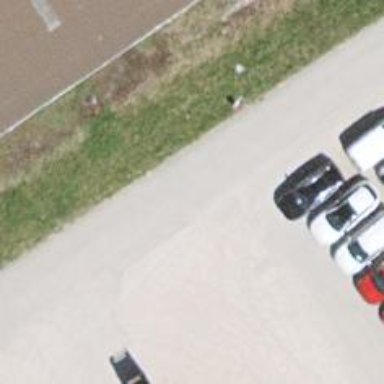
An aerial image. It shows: Road serving as parking aisle.